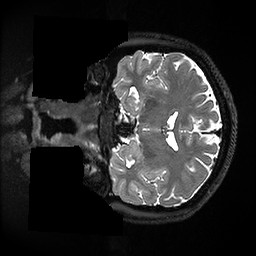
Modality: T2w
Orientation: coronal
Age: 26
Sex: female
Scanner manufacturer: ge
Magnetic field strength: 3 T
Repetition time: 3.202 s
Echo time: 0.0665 s